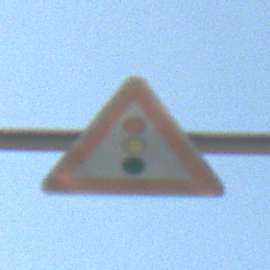
Verkehrszeichen: Lichtzeichenanlage
Umgebung: Outdoor, Suburban
Tageszeit: MorningAfternoon
Wetter: Clear
Licht: Natural
Jahreszeit: NotSpecified
Kontrast: HighContrast